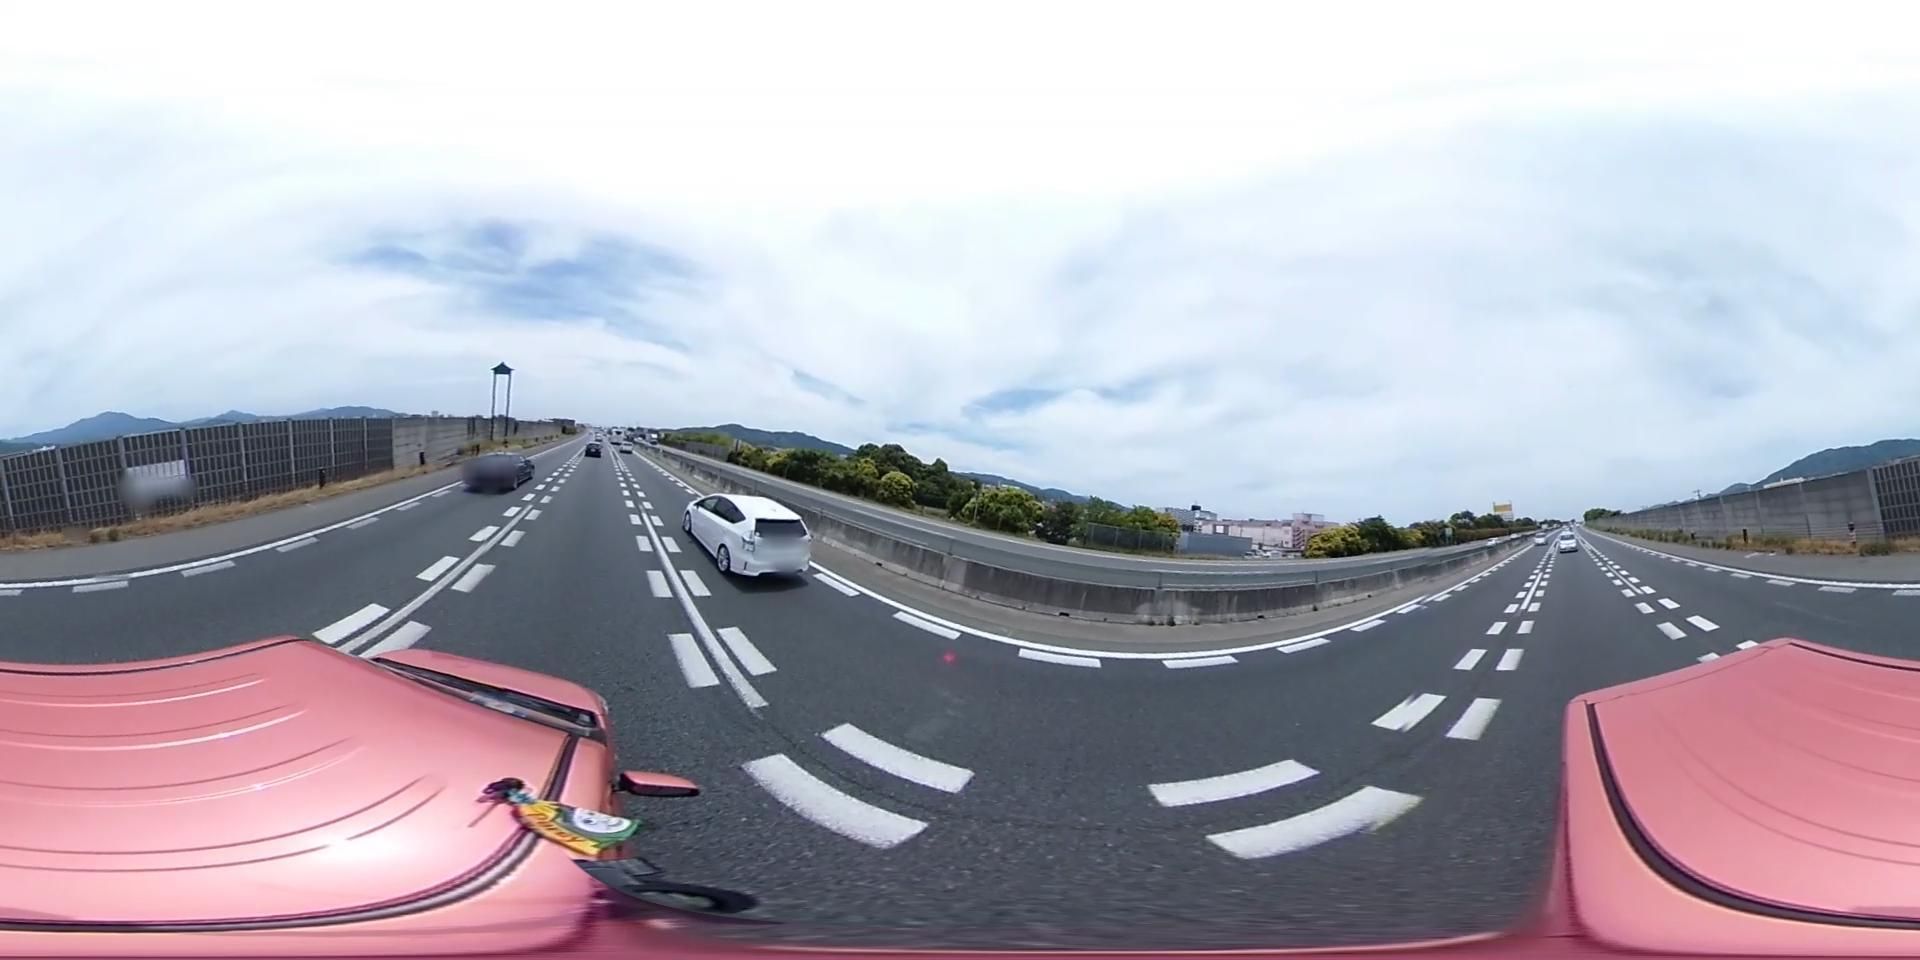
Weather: cloudy
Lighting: day
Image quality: slightly poor
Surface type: cycling surface
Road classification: track, unclassified
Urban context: urban centre
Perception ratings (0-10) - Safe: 0.29, Lively: 1.39, Beautiful: 4.7, Boring: 3.48, Depressing: 5.17, Wealthy: 1.65